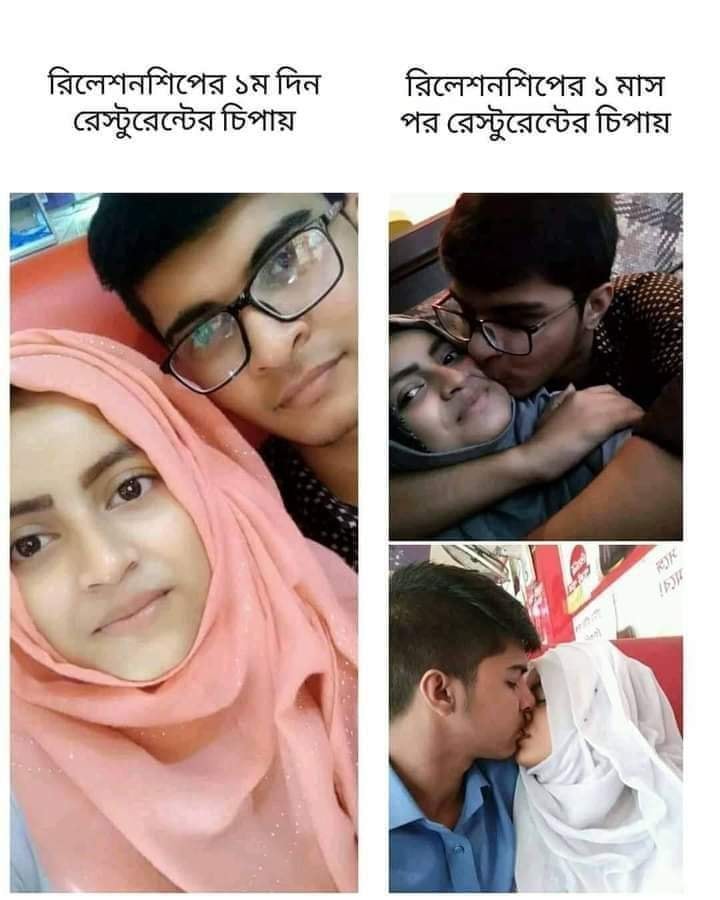
Caption: রিলেশনশিপের ১ম দিন রেস্টুরেন্টের চিপায়   রিলেশনশিপের ১ মাস পর রেস্টুরেন্টের চিপায়
Label: hate